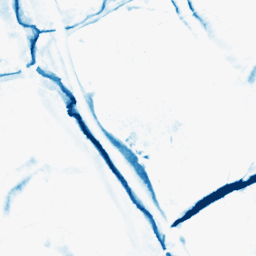
Category: morphological
Decomposition family: morphological_diamond
Decomposition parameters: operation: closing
radius: 10
Upsampling method: sinc_blackman
Upsampling parameters: scale: 4
kernel_size: 8
Upsampling scale: 4